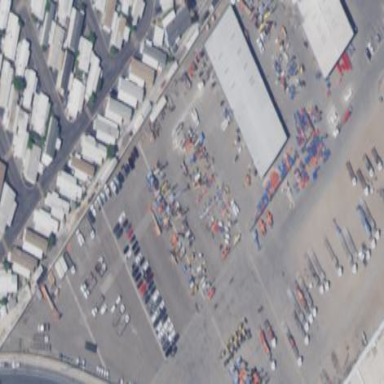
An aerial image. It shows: Industrial area with depot.